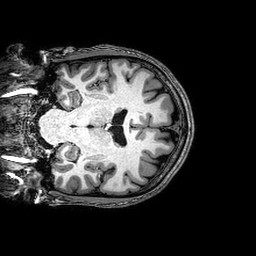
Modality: T1w
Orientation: coronal
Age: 21
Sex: male
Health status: healthy
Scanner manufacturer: philips
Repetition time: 0.00837 s
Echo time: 0.00385 s